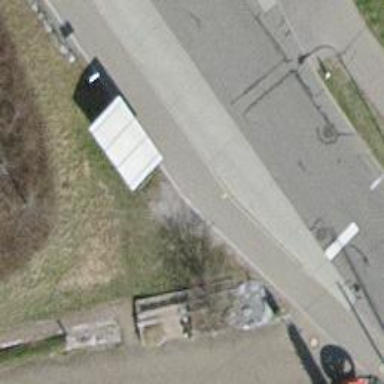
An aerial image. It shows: Platform with shelter for public transport.